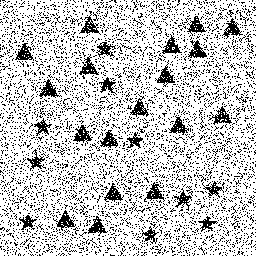
Squares: 0
Triangles: 18
Stars: 10
Total shapes: 28